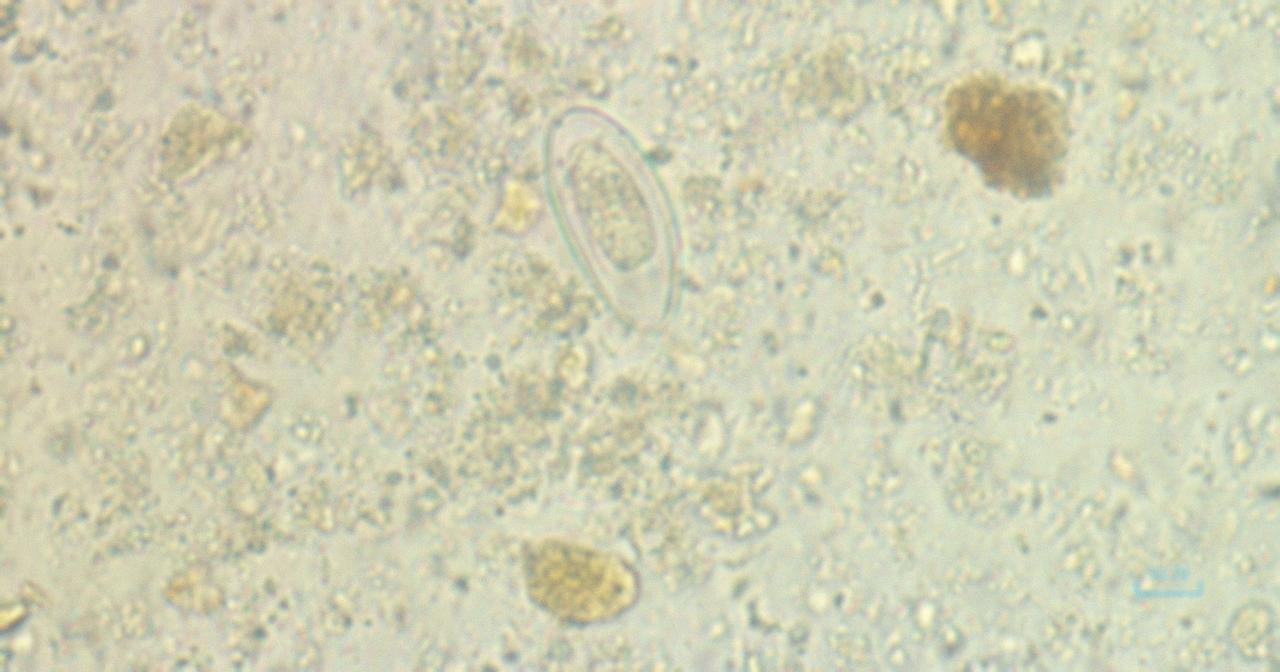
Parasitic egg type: Enterobius vermicularis